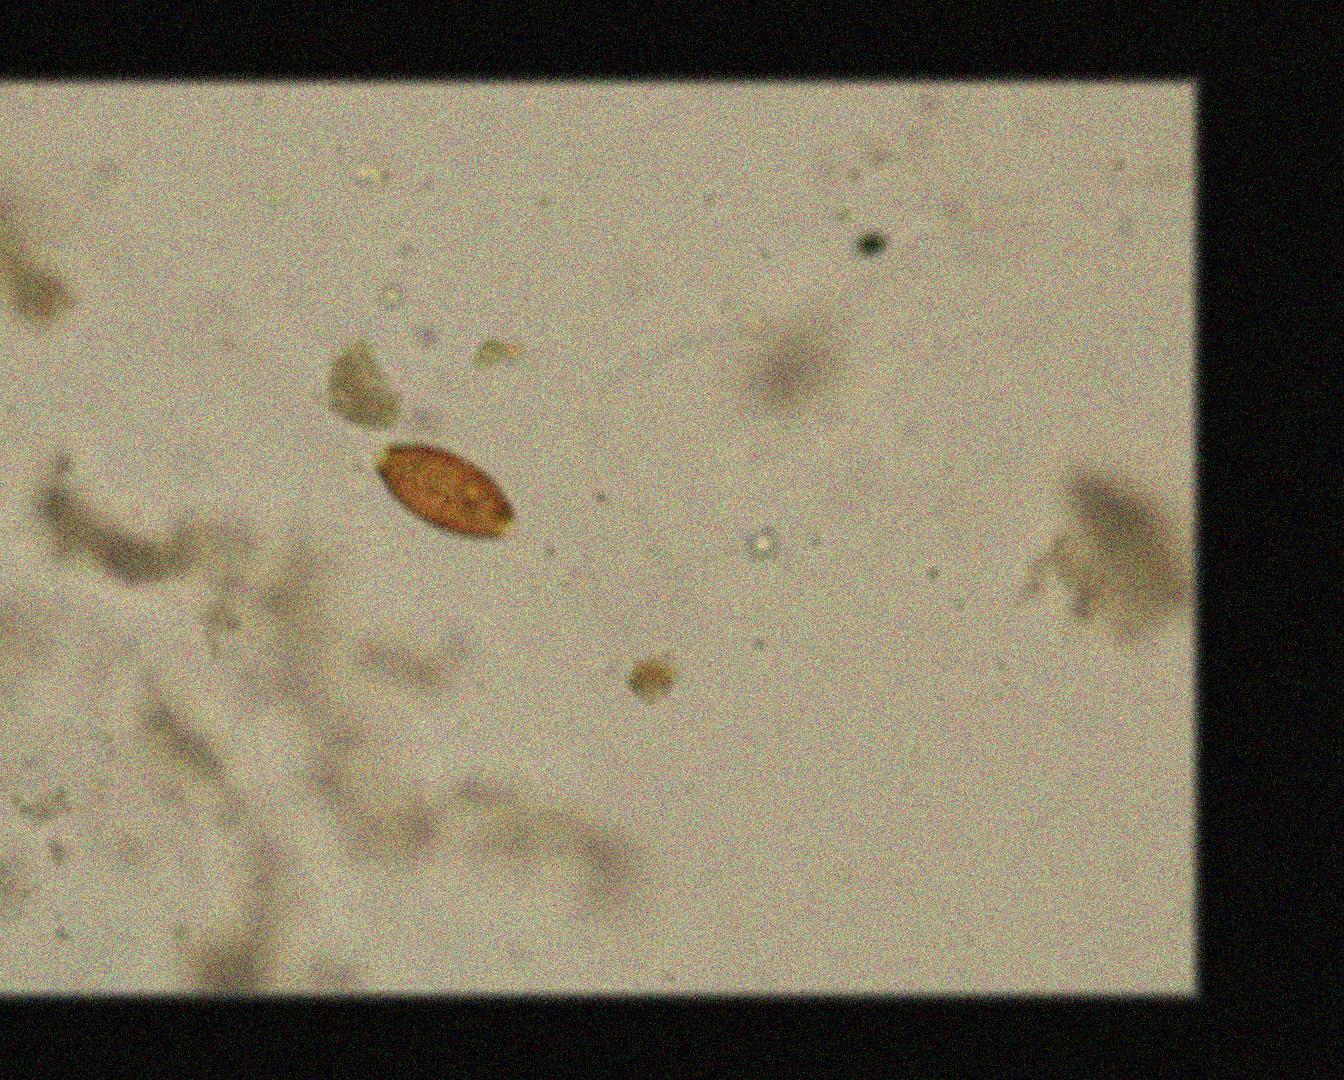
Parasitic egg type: Trichuris trichiura